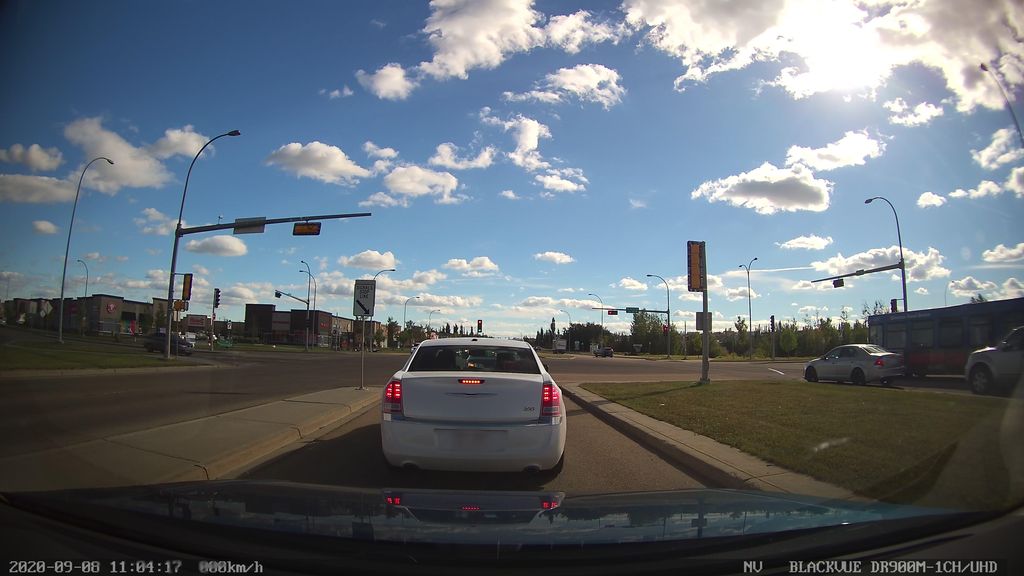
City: edmonton